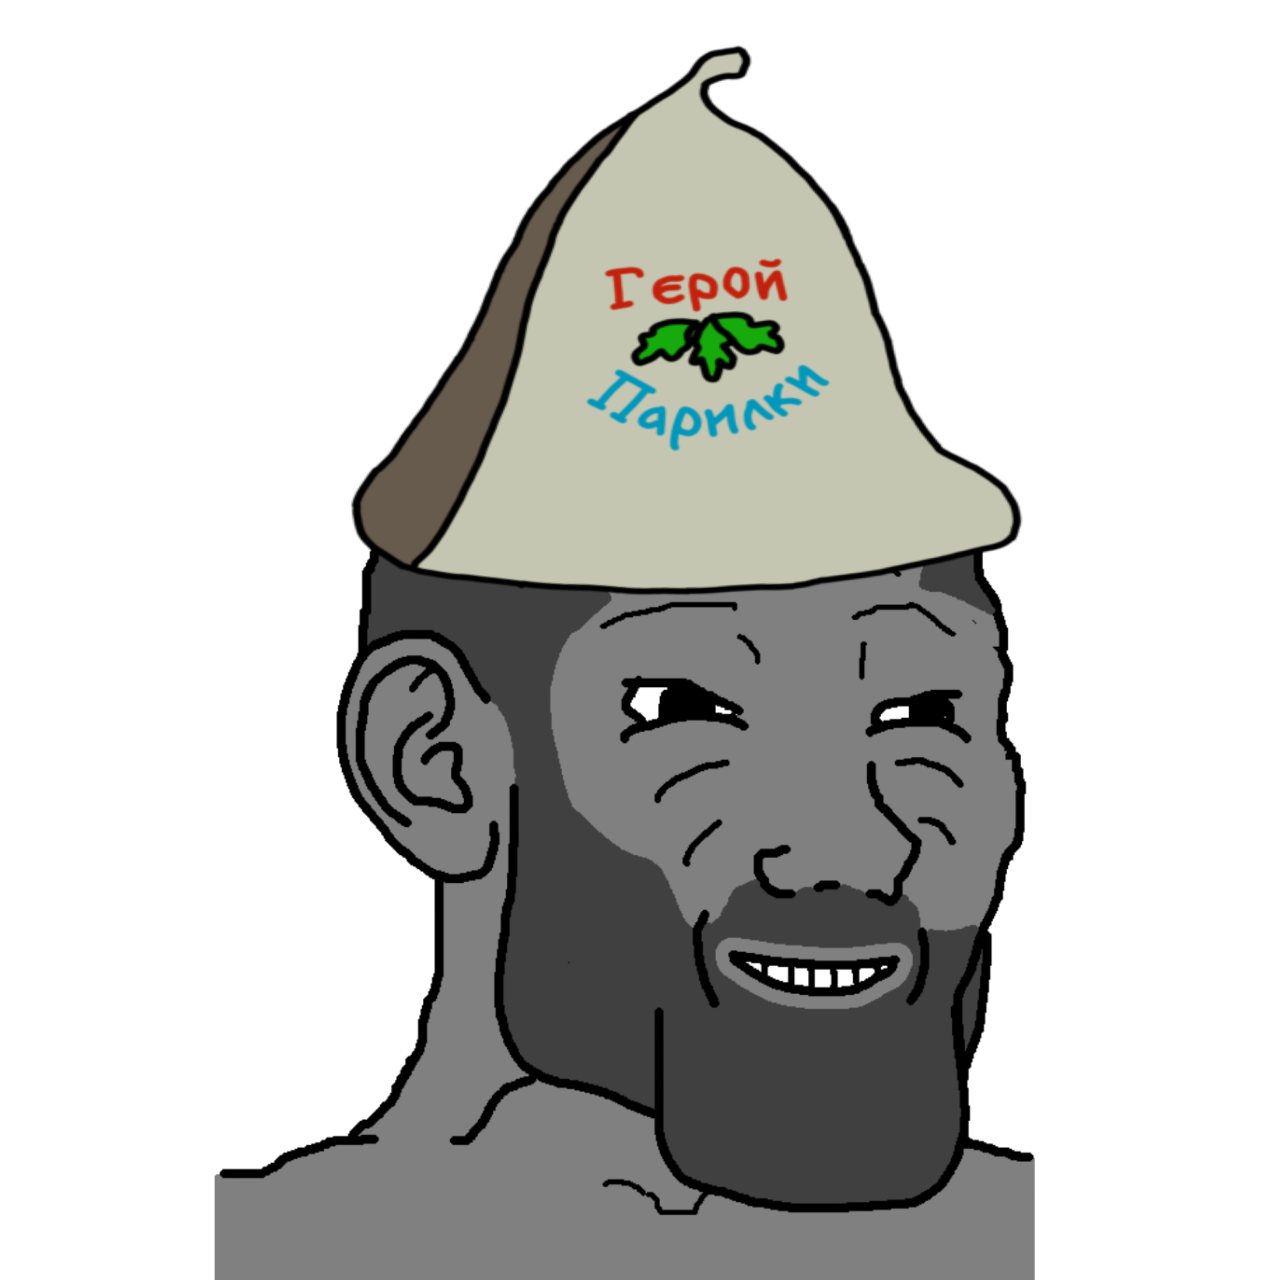
Label: 5_Grey_Chad